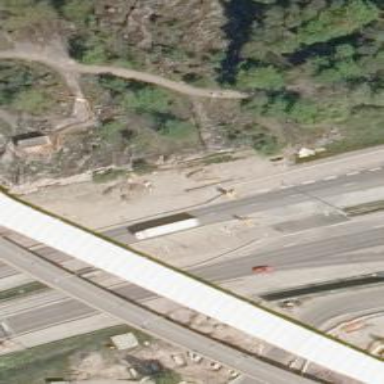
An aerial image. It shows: Asphalt motorway link.